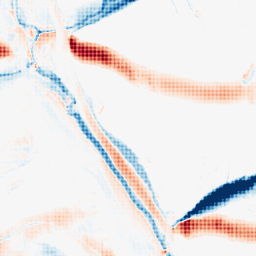
Category: morphological
Decomposition family: morphological_ellipse
Decomposition parameters: operation: average
width: 30
height: 5
Upsampling method: sinc_hamming
Upsampling parameters: scale: 8
kernel_size: 8
Upsampling scale: 8